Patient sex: F
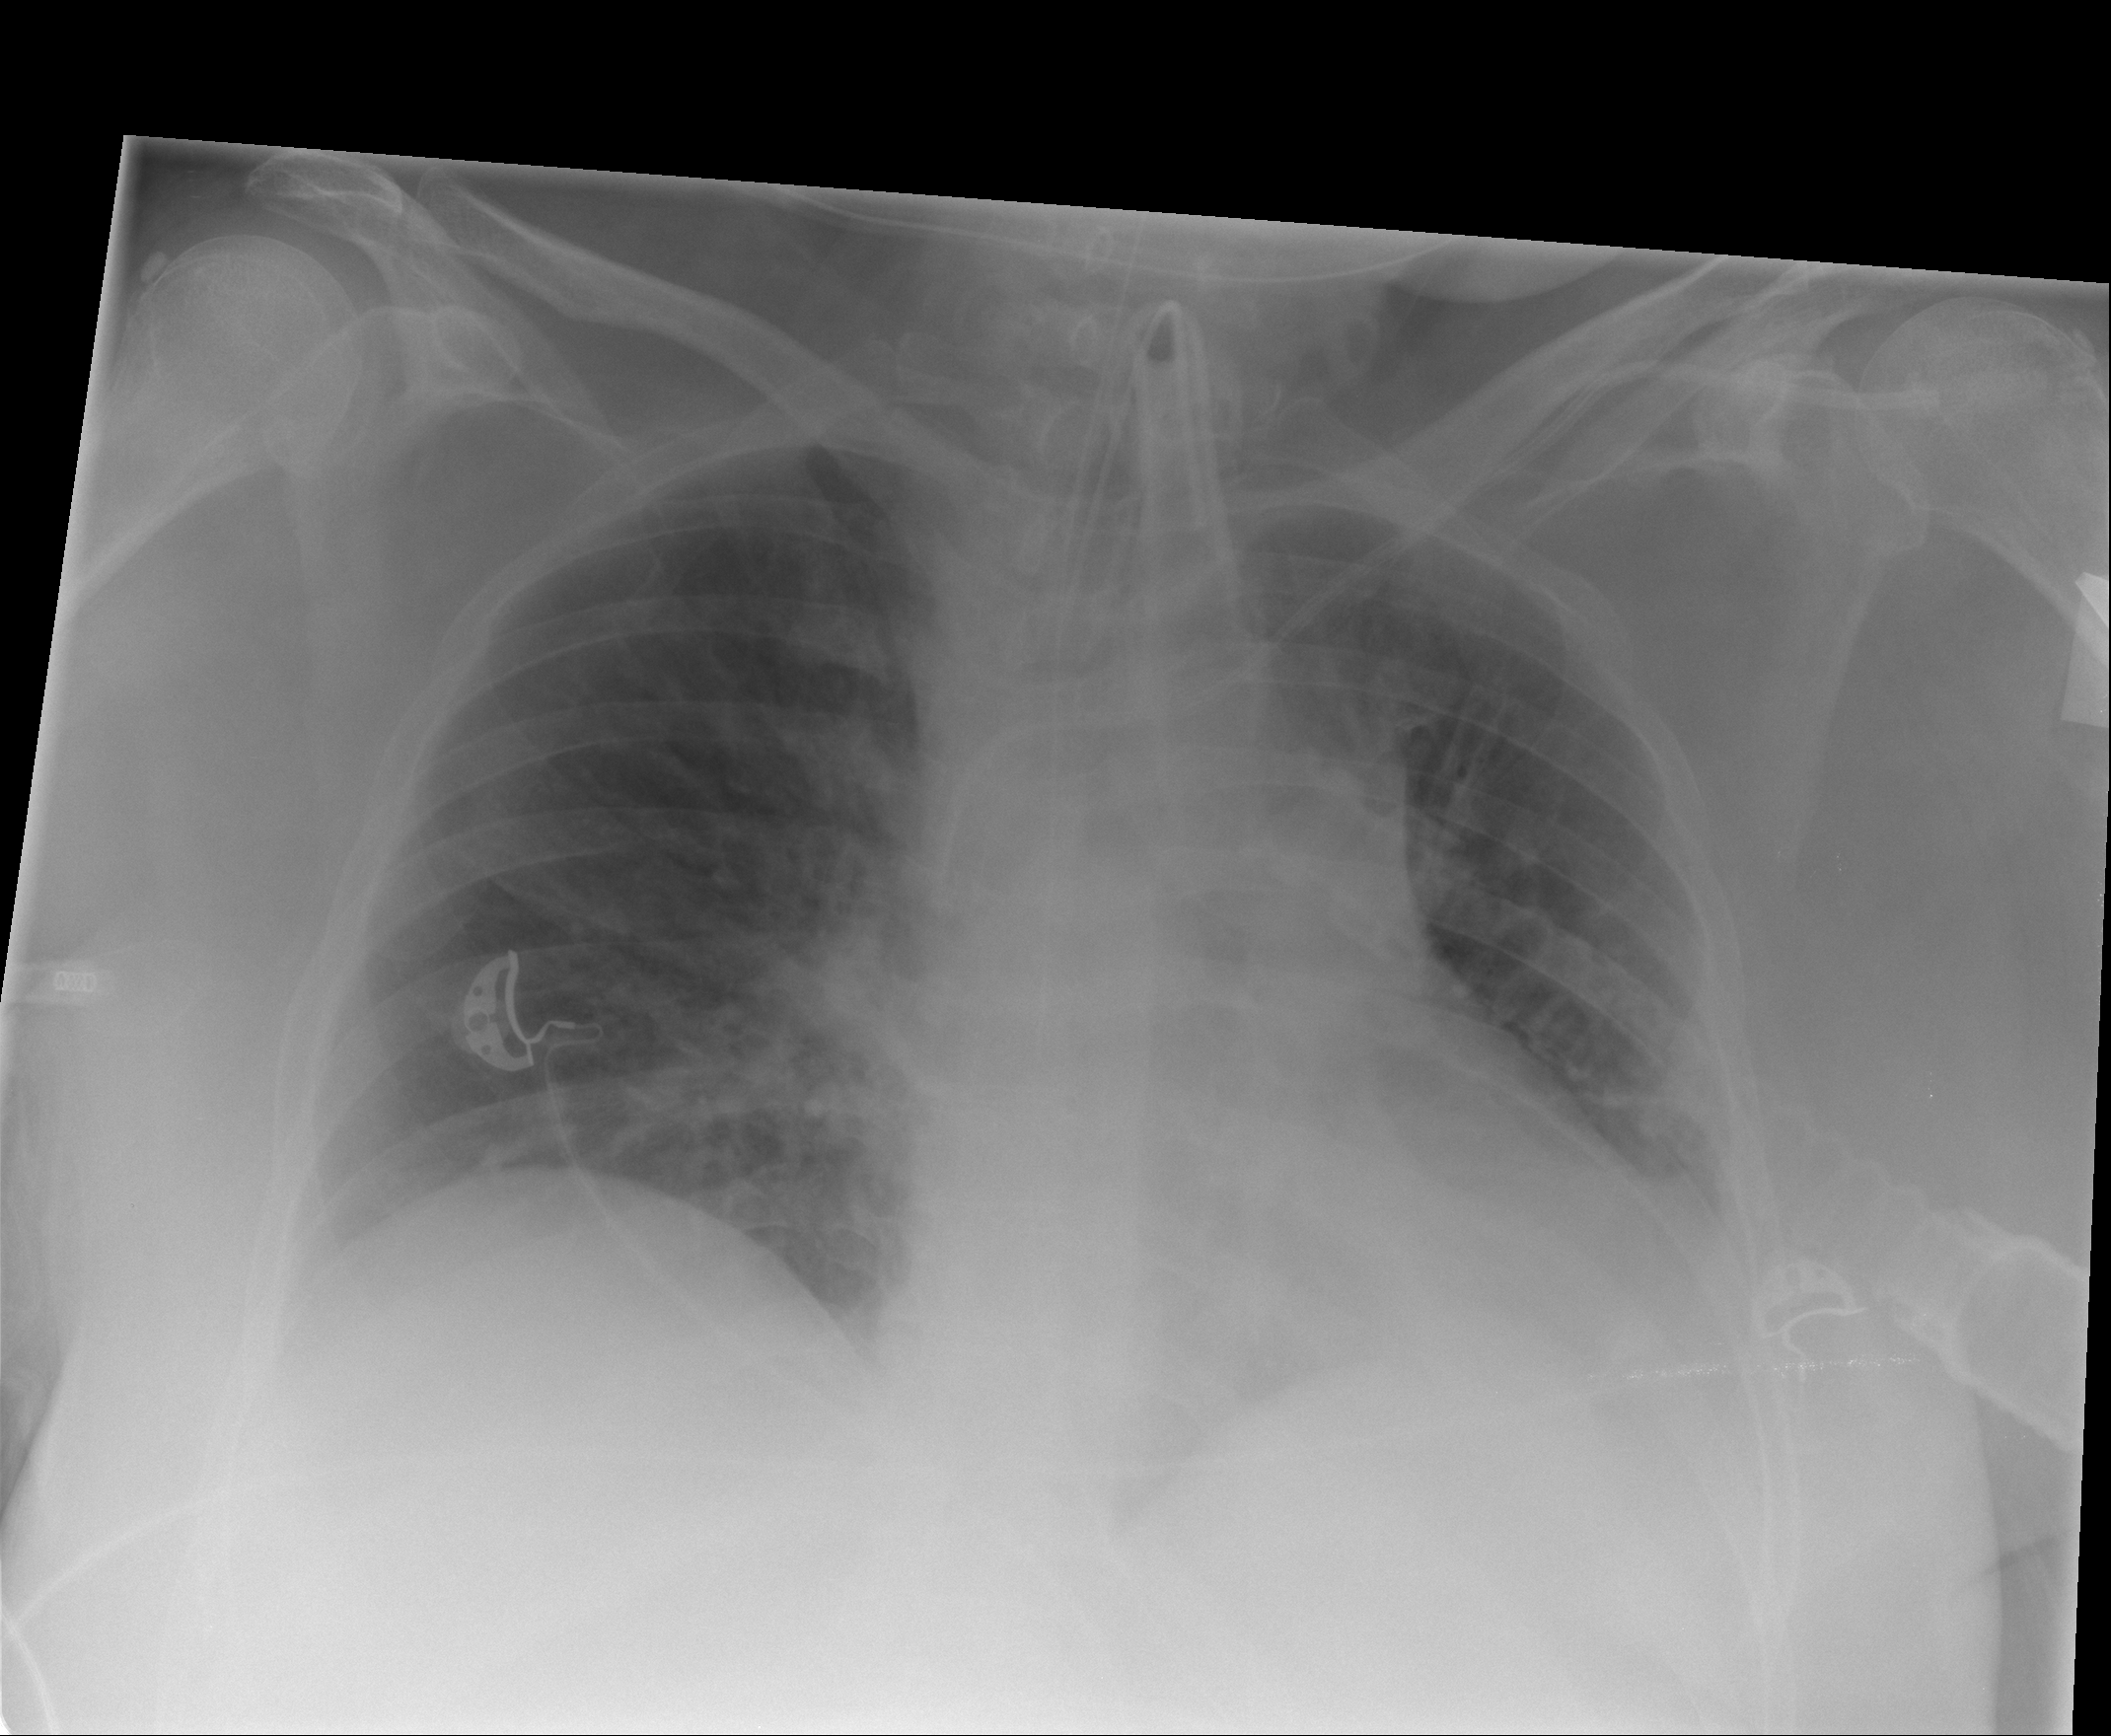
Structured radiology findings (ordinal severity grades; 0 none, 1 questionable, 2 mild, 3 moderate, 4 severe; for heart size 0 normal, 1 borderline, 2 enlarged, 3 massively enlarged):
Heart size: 2
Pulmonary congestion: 0
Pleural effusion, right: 0
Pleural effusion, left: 0
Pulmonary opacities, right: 0
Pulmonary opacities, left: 0
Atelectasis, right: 2
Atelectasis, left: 2